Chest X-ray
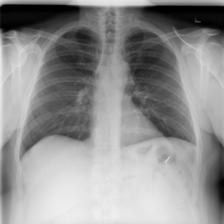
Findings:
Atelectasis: negative
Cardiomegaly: negative
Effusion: positive
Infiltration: positive
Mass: negative
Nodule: negative
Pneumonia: negative
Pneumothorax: negative
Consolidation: negative
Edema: negative
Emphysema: negative
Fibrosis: negative
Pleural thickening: negative
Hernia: negative